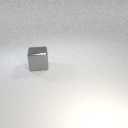
large gray metal cube